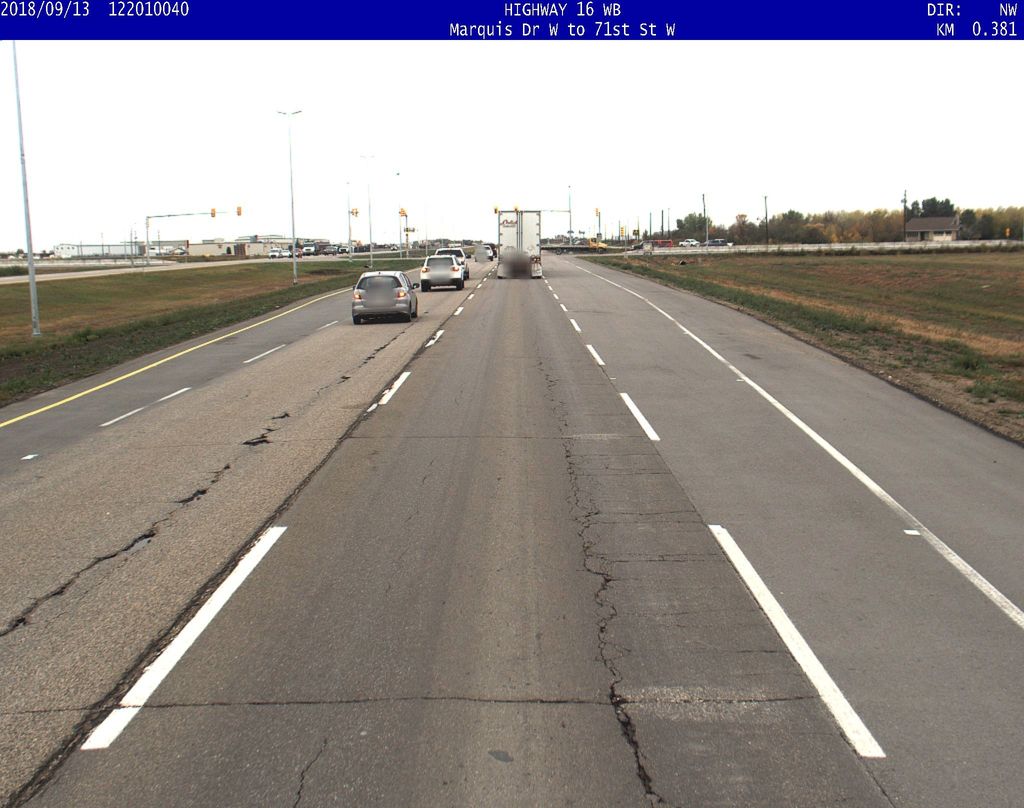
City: saskatoon